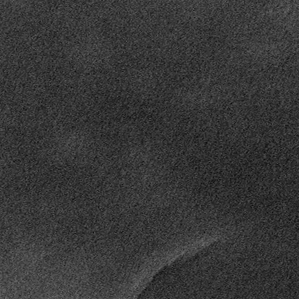
Label: frost